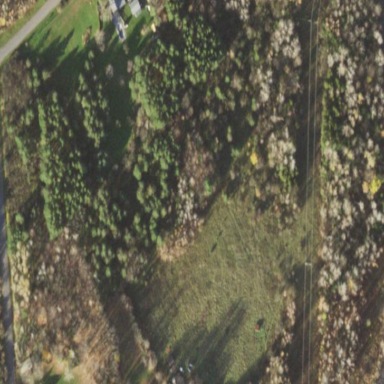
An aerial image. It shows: Beautiful woodland area.